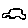
Label: car